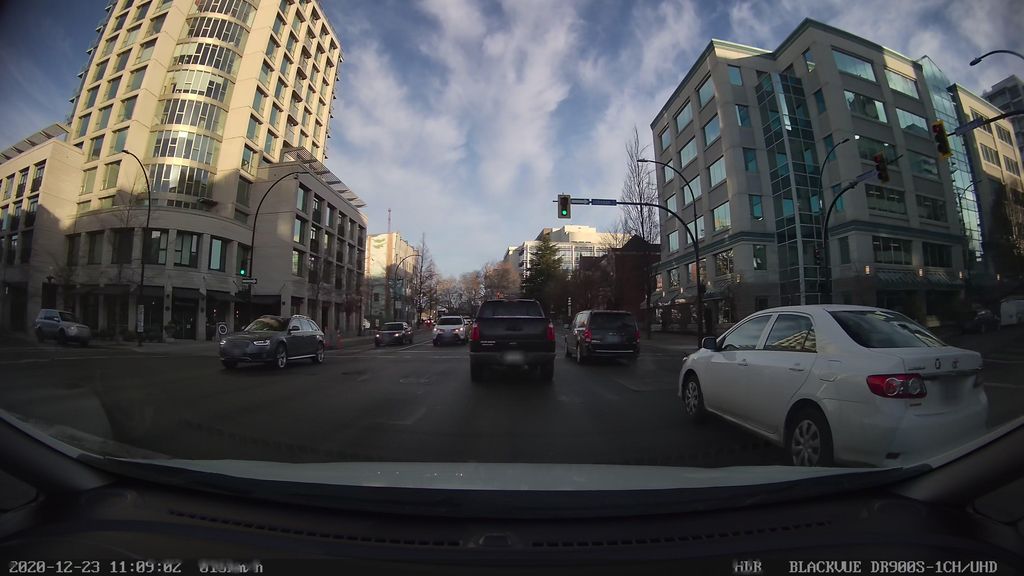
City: victoria